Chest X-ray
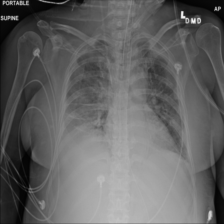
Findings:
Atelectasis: positive
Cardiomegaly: negative
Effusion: negative
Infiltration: negative
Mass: negative
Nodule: negative
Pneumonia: negative
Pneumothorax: negative
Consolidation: negative
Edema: negative
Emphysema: negative
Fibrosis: negative
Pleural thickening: negative
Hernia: negative